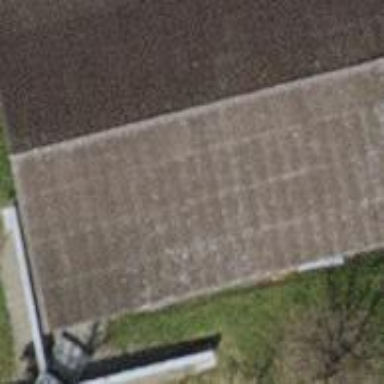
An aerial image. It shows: Industrial building with tile roof.